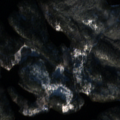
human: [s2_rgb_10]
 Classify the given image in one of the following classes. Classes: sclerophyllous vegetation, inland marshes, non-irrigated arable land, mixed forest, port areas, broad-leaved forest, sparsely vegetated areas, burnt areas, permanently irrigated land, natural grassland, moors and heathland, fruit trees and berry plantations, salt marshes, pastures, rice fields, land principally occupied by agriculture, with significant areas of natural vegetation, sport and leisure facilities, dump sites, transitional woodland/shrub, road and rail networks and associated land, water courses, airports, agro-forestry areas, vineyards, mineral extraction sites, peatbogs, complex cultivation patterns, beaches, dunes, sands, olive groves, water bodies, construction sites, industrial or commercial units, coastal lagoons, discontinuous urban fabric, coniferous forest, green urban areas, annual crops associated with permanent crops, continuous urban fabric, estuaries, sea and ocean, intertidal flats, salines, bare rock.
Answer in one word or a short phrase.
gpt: coniferous forest, mixed forest, water bodies